Question: I have 2 tables: 'FightersInfo' and 'PaymentInfo'. 1 fighter got many payment days.
I need help to select last payment day.
'''
SELECT FName, LName, PaymentDay, PaymentDescr,PaymentAmount, Active
WHERE (PaymentAMount= 0
OR PaymentAmount = NULL
OR PaymentDay = NULL
OR "Last PaymentDay is before 1 month ago")
AND Active =1
'''

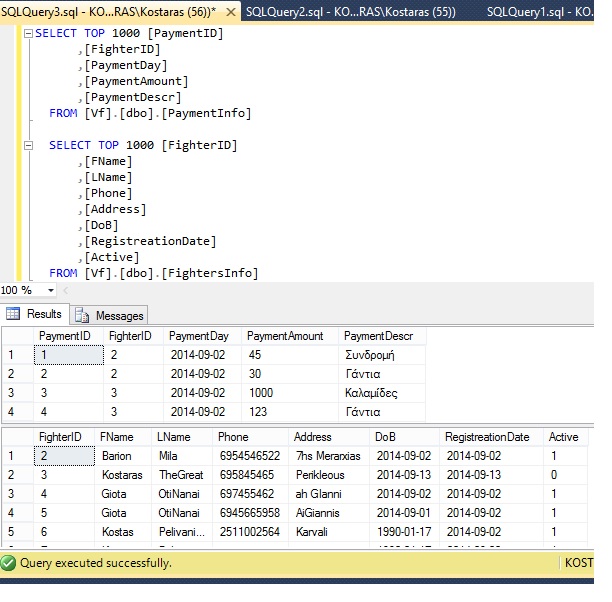
Answer: I suppose, you want to 'INNER JOIN' those tables like this:
'''
SELECT * FROM (
SELECT
pi.FighterId,
FName,
LName,
PaymentDay,
PaymentDescr,
PaymentAmount,
Active,
ROW_NUMBER() OVER (PARTITION BY fi.FighterId ORDER BY PaymentDay DESC) rn
FROM
FightersInfo fi LEFT JOIN
PaymentInfo pi ON pi.FighterId = fi.FighterId
WHERE
NOT EXISTS (SELECT * FROM PaymentInfo WHERE FighterId = fi.FighterId
AND DATEDIFF(month, PaymentDay, GETDATE()) = 0 )
AND Active =1) t
WHERE rn = 1
'''
All the conditions on amount are removed for readability.